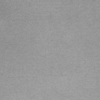
Label: dusty